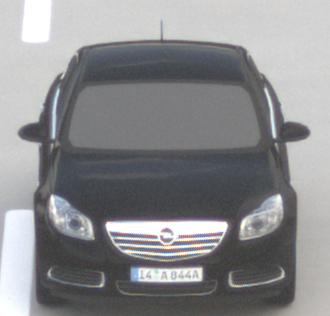
Make: Opel
Model: Insignia 1.6
Detailed model: Insignia (A) Notch Back
Model produced from: 2008/11
Model produced until: 2008/12
Doors: 4
Color: black
Road condition: dry road
Daytime: morning or afternoon
Contrast: low contrast